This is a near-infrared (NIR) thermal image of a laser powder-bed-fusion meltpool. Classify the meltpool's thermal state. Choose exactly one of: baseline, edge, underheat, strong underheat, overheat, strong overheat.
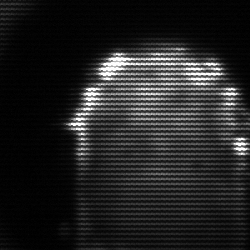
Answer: baseline